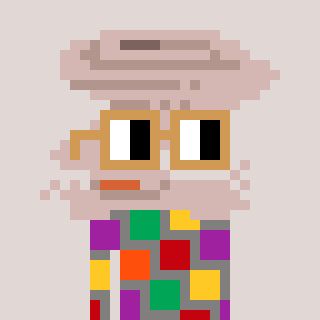
a pixel art character with square brown glasses, a tornado-shaped head and a bluegrey-colored body on a warm background